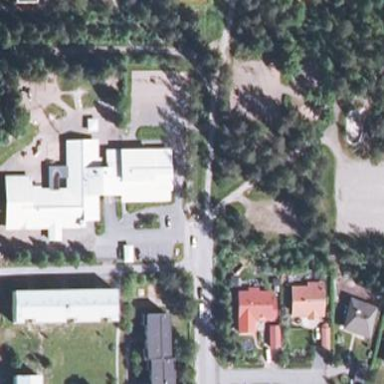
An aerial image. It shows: School building.